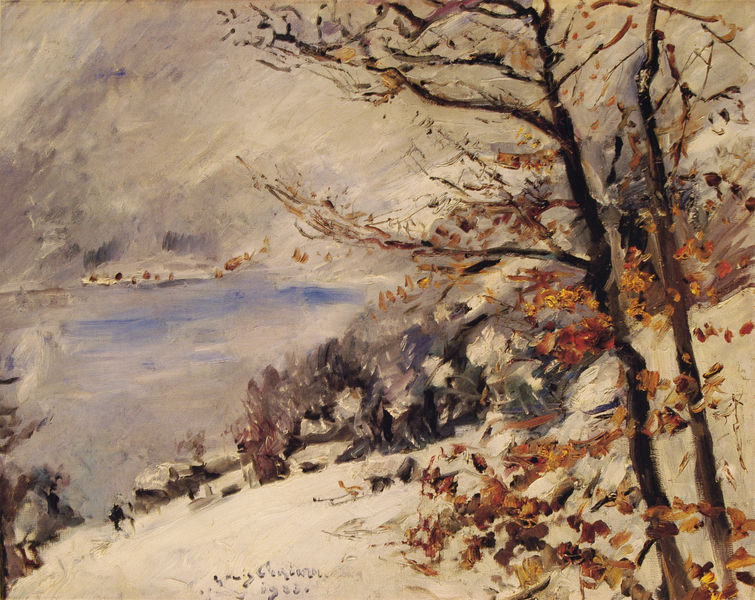
Titel: Walchensee im Winter
Künstler: Lovis Corinth
Standort: Frankfurt (am Main)
Institution: Das Städel, Städelsches Kunstinstitut und Städtische Galerie
Schlagwörter: baum, berg, blau, blätter, felsen, gemälde, himmel, laub, meer, wasser, weiß, wolken, aquarell, bäume, fluss, gelb, grün, impressionismus, landschaft, menschen, see, ufer, äste, blumen, braun, grau, kreide, licht, orange, pastell, schwarz, skizze, zeichnung, eis, haus, rot, schnee, tiere, weg, expressionismus, steine, signatur, öl, ast, bach, horizont, häuser, hügel, kalt, natur, stamm, weite, wind, zweige, büsche, hütte, sonne, sträucher, gold, blatt, pflanzen, tal, wald, kinder, szenerie, weiher, stilleben, deutschland, ort, pointilismus, abhang, spuren, abstrakt, berge, farben, gebirge, hang, dorf, farbe, nebel, herbst, winter, signiert, moment, tannen, sturm, stämme, stimmung, ölfarbe, still, corinth, dürr, kälte, windig, tupfen, pinsel, ölmalerei, haus am see, tannenwald, winterlandschaft, schlitten, tirol, gegenüber, brau, bau, buam, ungenau, schneien, gouache, verschneit, schlittschuh, verhangen, kaub, sch, hus, walchensee, waaser, fabren, eplken, herbswt, schneeverhangne, winteranfang, gebrochenes weiss, notwasser